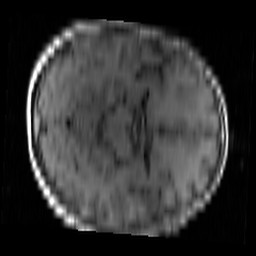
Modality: T1w
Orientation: axial
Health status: ill
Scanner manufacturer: siemens
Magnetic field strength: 1.5 T
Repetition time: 0.4 s
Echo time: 0.014 s